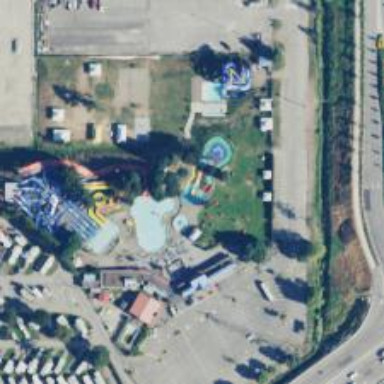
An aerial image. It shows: Water slide attraction.